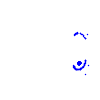
Particle: proton